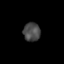
Tissue: skin
Cell type: Epithelial cells
Senescence score: 0.2671
Nuclear area (px): 308
Mean DAPI intensity: 73.571